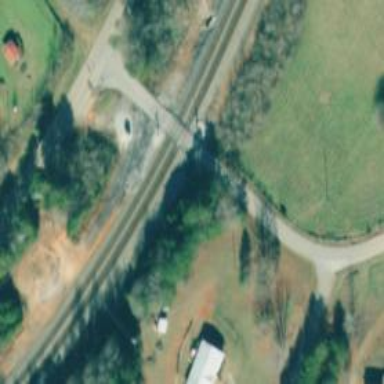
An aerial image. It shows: Level crossing with lights on the railway.